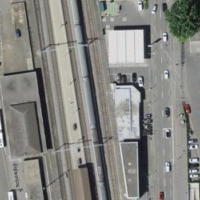
EUNIS habitat code: 57
Species observed at this site:
Juncus tenuis
Fagus sylvatica
Holcus lanatus
Chaenorhinum minus
Persicaria maculosa
Oenothera glazioviana